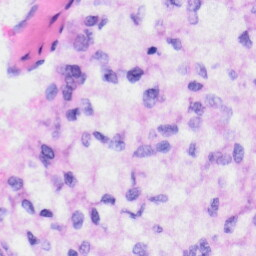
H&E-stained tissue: Liver